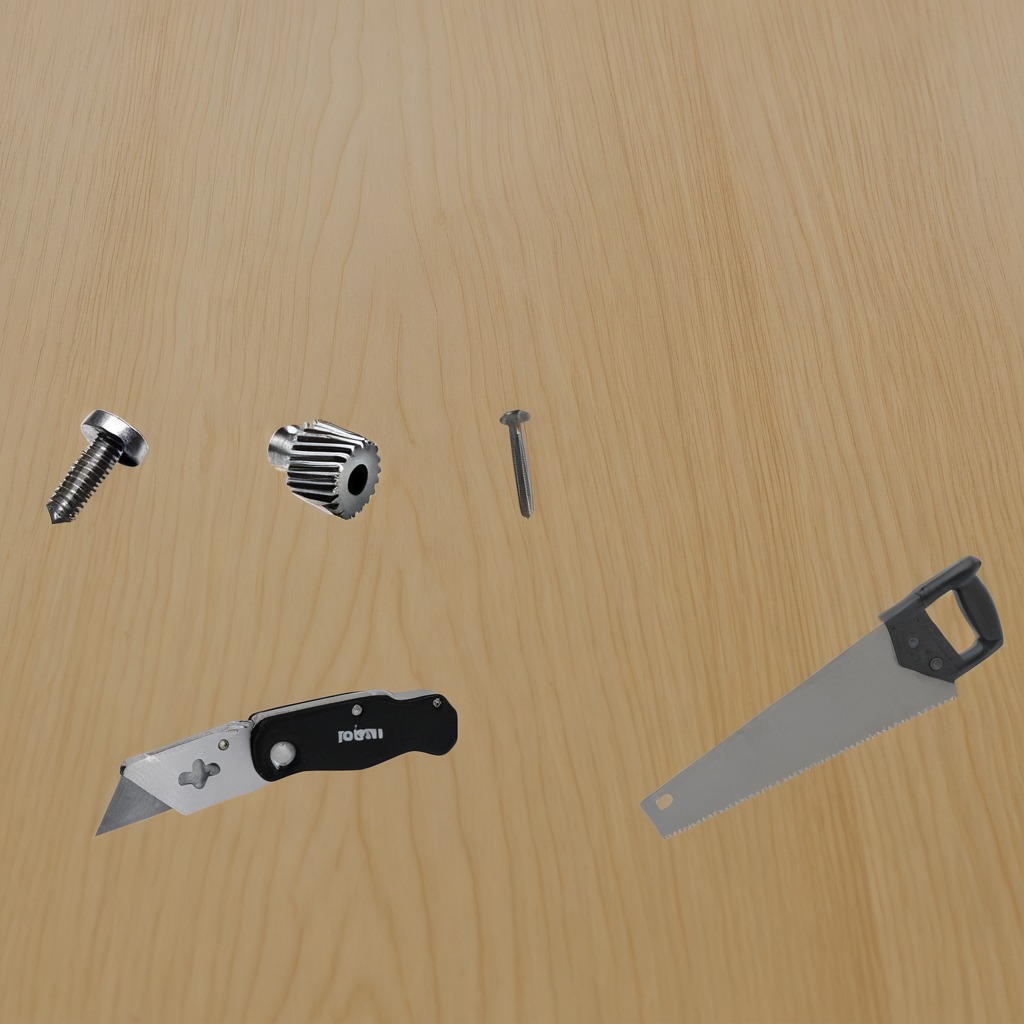
A gear with teeth, a utility knife, a metal machine screw, an iron nail, and a handheld metal saw are lying on the plywood surface.